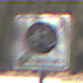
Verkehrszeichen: EndeFahrradstrasse
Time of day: Midday
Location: Outdoor (Nature)
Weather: PartlyCloudy
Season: NotSpecified
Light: Natural